Question: I have a form (login form) that appears in all pages (if the user is not logged in).

The form is created from view helper and then directly called in layout.phtml
'''
class Zend_View_Helper_LoginForm extends Zend_View_Helper_Abstract
{
public function loginForm()
{
$login = new Application_Form_Login();
return $login;
}
}
<?php if(!$this->isLoggedIn()): ?>
<div id="login">
New User? <a href="#">Register Here</a>
<?php echo $this->loginForm(); ?>
<a href="#">Forgot Password!</a>
</div>
<?php endif; ?>
'''
Now how to set the action of this form such that i could validate the fields in the same page?
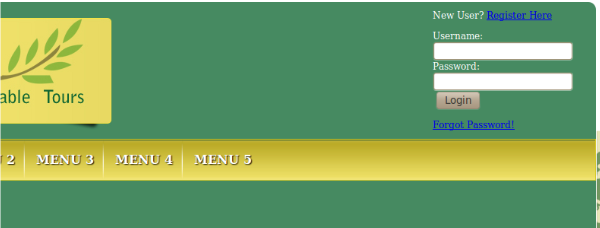
Answer: What we usually do is that we send the form to different action and have dedicated form rendered in that actions view. If there is no error, user is redirected without noticing. If there is an error, the form is dispalyed in main content area with proper error messages. Usualy the problem is that the area of this form vidget is not big enough for good error message.